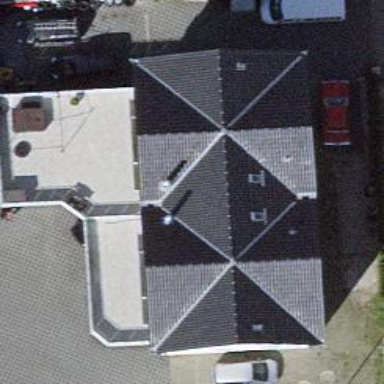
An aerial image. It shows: Gabled roof apartments building.